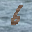
Label: 6